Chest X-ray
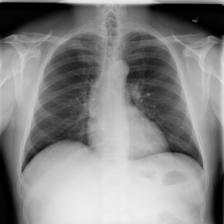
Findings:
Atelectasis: negative
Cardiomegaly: negative
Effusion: negative
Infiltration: negative
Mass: negative
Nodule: negative
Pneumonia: negative
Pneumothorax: negative
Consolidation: negative
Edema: negative
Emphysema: negative
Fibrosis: negative
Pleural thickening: negative
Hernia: negative